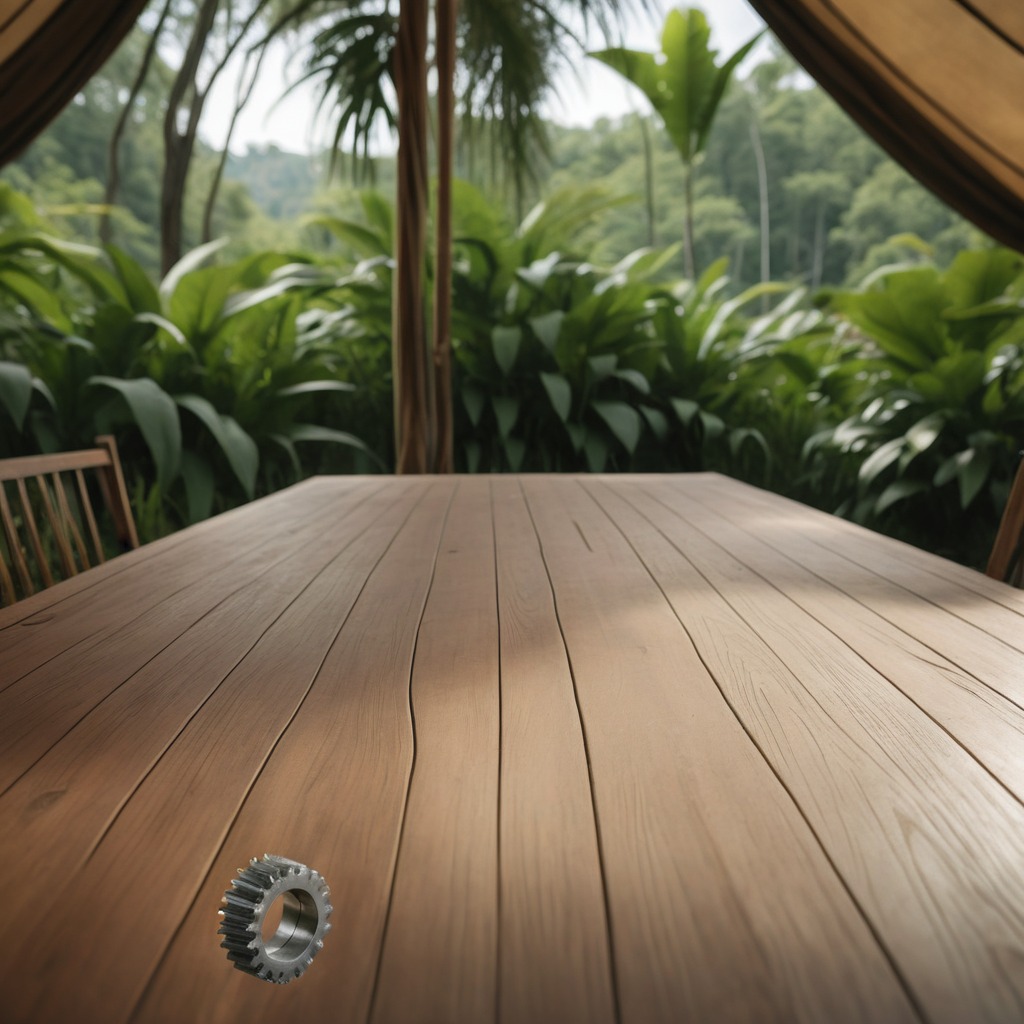
A steel gear with teeth is lying on a wooden table inside a jungle field workshop tent humid ambient light worn but